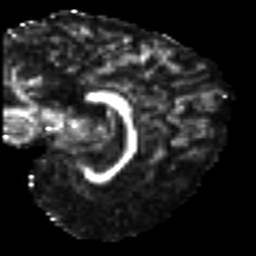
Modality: FA
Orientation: sagittal
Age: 21
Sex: female
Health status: healthy
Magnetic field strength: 3 T
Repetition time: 8.4 s
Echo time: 0.0926 s